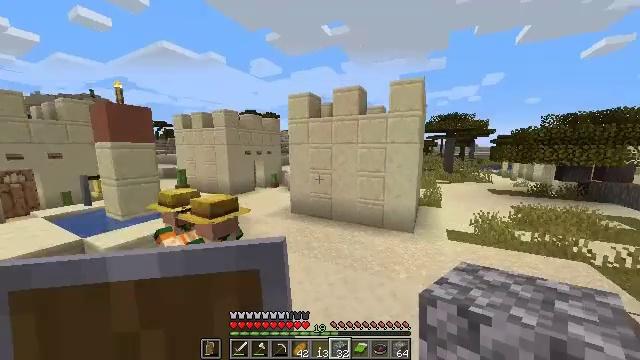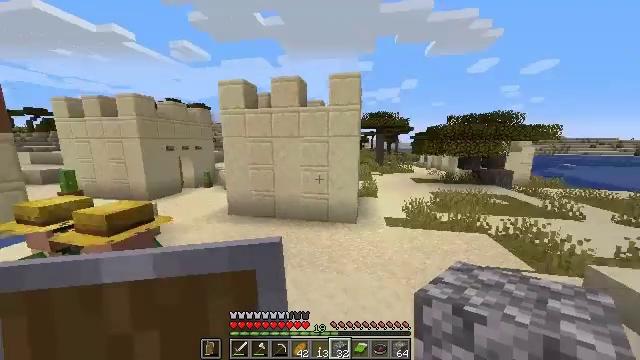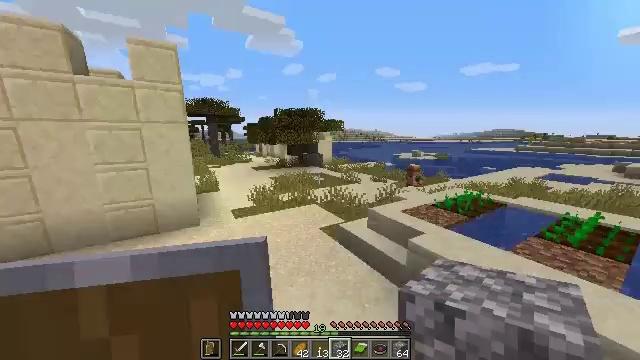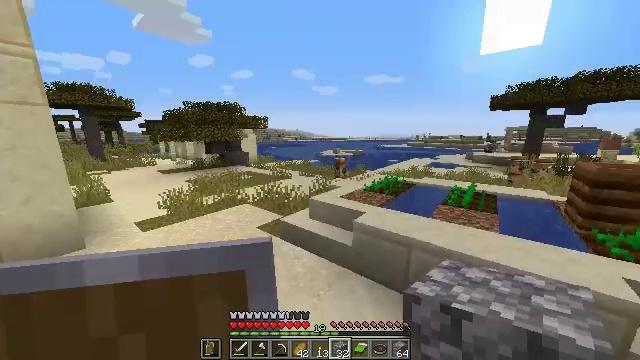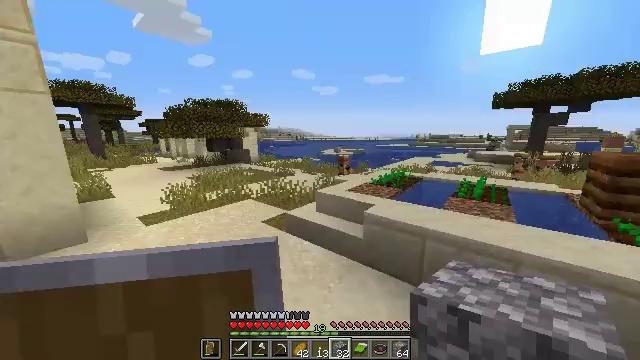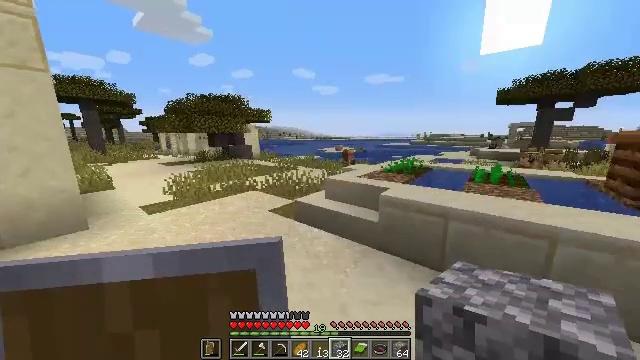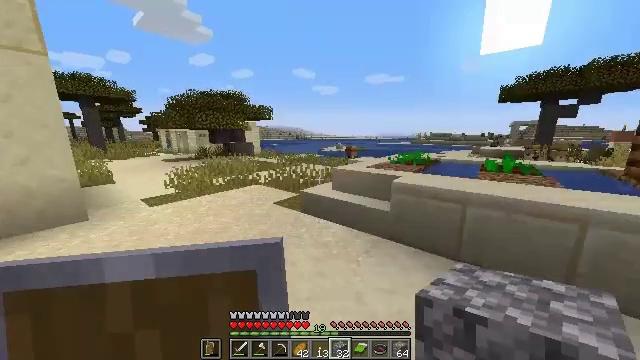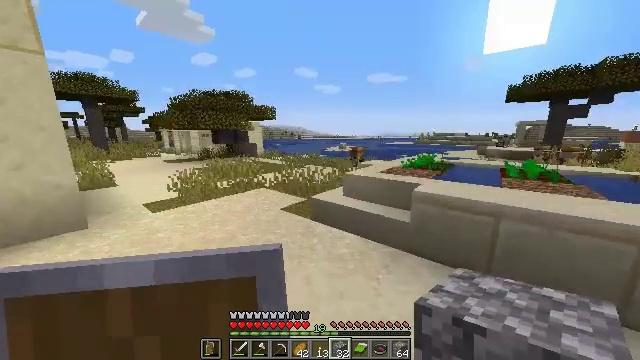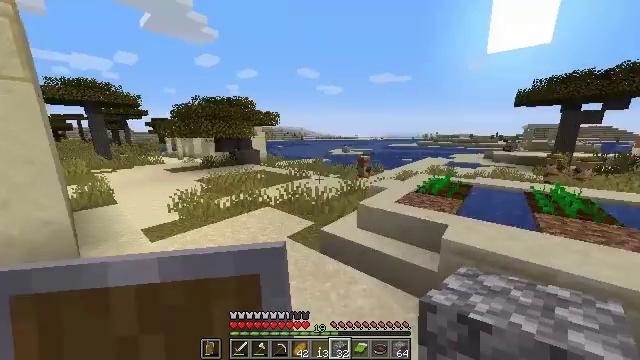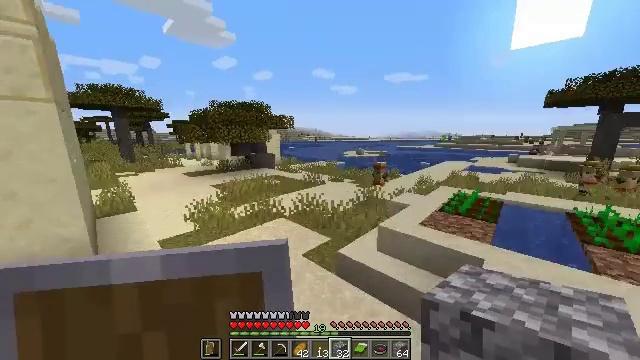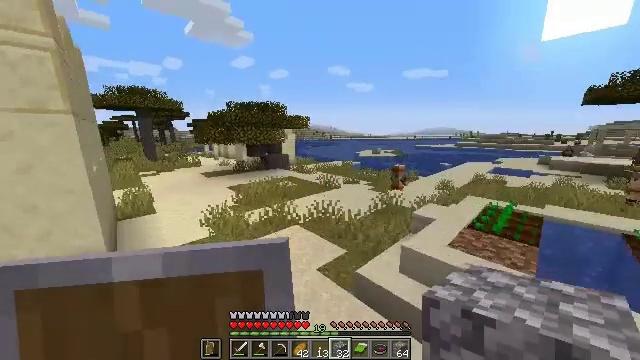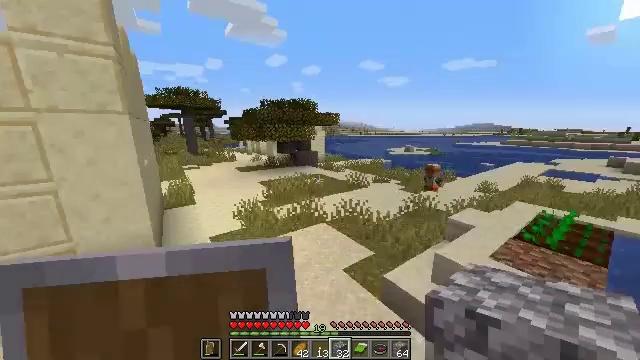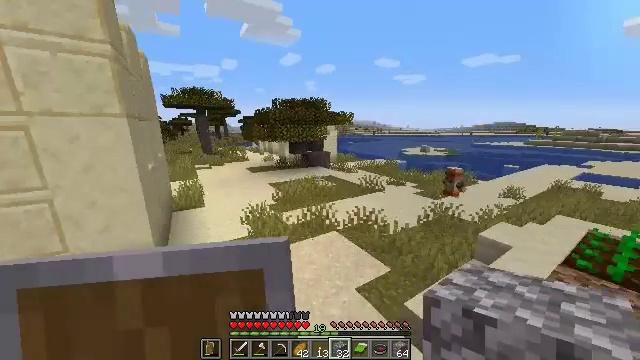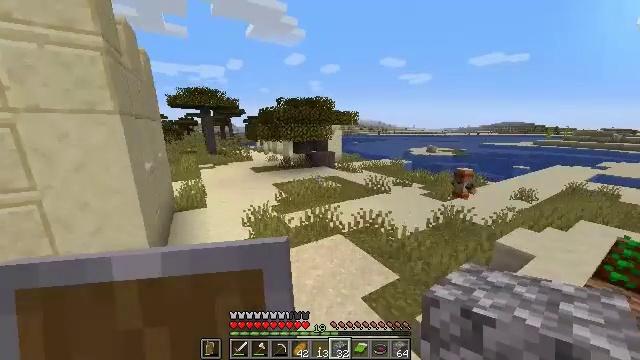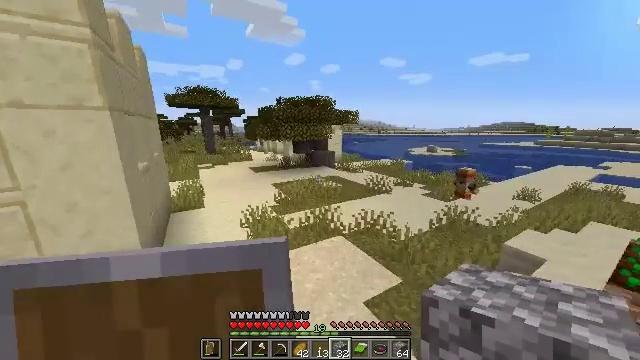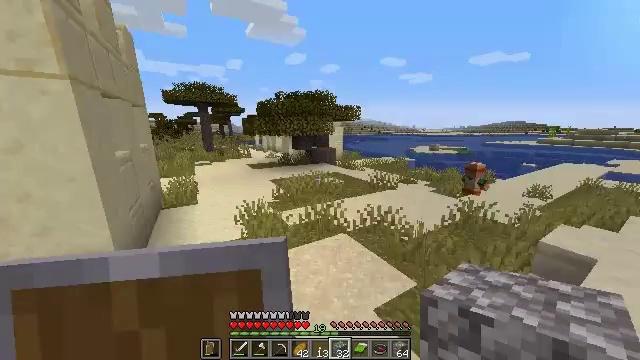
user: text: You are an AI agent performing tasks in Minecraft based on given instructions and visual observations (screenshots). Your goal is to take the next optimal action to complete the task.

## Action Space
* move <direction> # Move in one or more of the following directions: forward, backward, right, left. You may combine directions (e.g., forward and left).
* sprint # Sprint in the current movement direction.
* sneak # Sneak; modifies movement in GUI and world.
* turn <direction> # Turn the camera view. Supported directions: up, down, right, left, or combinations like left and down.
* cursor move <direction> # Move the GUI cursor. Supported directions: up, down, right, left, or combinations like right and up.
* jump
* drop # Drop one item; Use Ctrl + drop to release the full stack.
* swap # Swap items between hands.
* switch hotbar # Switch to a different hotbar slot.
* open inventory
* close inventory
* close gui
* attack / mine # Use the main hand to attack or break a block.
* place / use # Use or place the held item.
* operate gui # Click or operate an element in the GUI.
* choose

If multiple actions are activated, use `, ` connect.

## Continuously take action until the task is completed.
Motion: motion action
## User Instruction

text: Break the acacia log from the tree.
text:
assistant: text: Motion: move forward, turn right and down, jump
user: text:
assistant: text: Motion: move forward, turn right and down, jump
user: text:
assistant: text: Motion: move forward, turn right, jump
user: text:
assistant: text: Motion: move forward, jump
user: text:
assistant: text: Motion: move forward, jump
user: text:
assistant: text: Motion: move forward, jump
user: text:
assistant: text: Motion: move forward, jump
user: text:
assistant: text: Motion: move forward, jump
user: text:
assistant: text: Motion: move forward, turn left, jump
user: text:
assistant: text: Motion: move forward, turn left, jump
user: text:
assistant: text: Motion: move forward, turn left, jump
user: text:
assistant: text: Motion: move forward, turn left, jump
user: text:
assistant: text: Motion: move forward and move left, turn left, jump
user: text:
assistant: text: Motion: move forward and move left, jump
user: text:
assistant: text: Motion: move forward and move left, jump
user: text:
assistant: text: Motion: move forward and move left, jump
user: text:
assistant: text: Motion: move forward, jump
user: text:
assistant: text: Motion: move forward, jump
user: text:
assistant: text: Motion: move forward, jump
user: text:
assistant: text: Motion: move forward, jump
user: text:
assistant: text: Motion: move forward, jump
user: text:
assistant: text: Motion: move forward, jump
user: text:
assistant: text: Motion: move forward, jump
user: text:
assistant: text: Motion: move forward, jump
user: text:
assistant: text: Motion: move forward, jump
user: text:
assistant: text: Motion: move forward, jump
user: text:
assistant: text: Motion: move forward, jump
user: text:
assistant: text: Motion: move forward, jump
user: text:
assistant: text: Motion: move forward, jump
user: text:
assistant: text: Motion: move forward and move right, jump